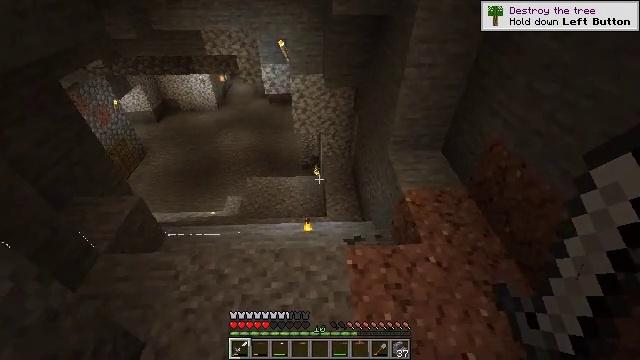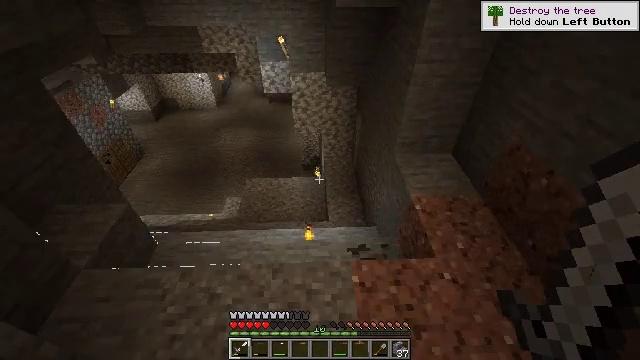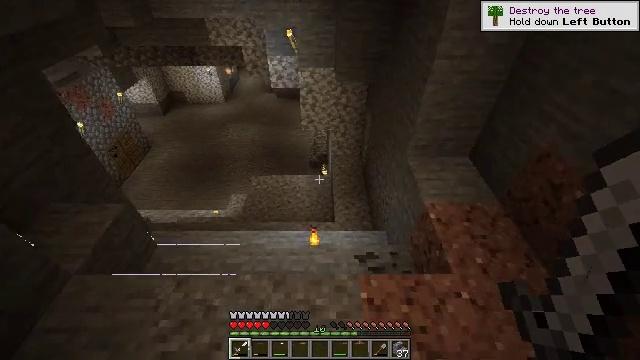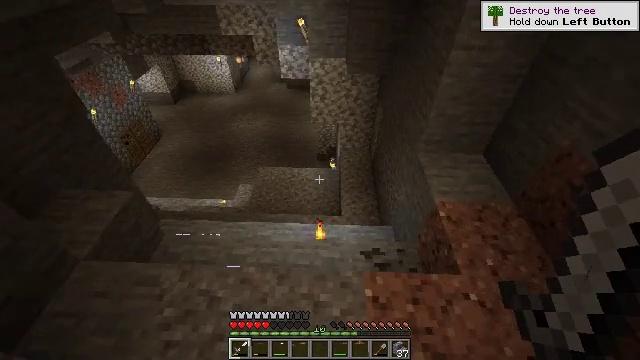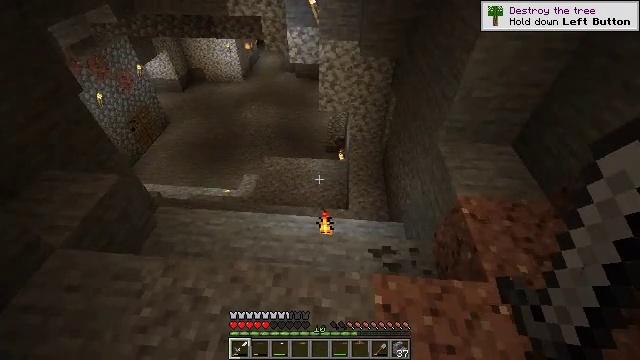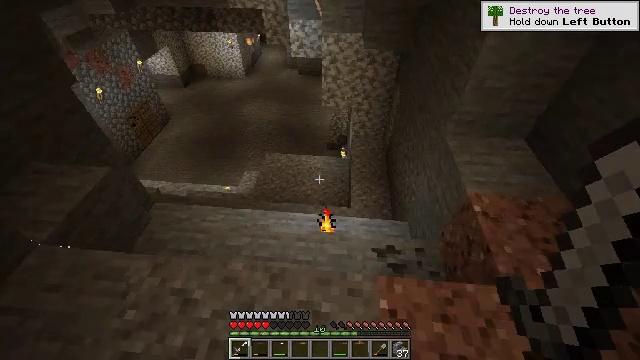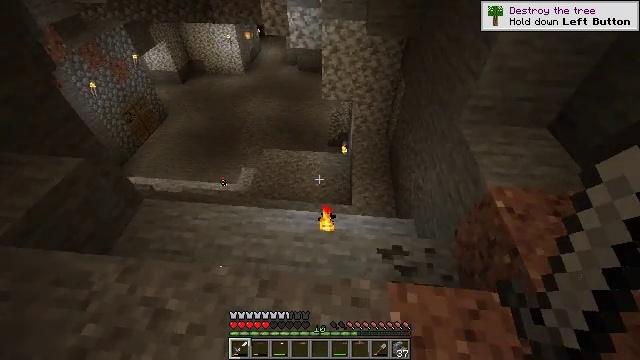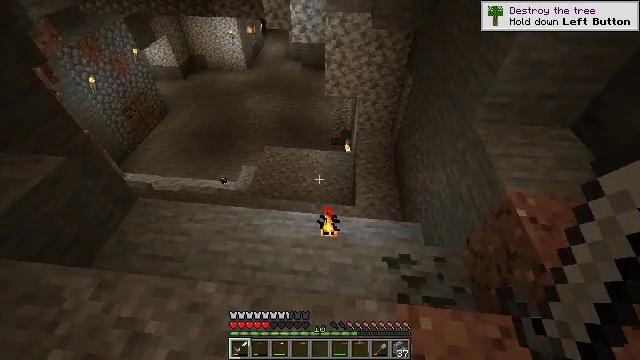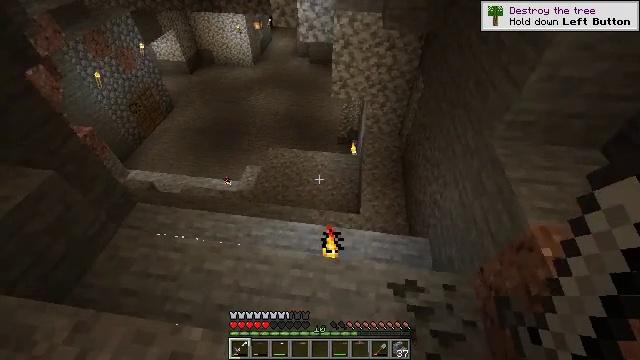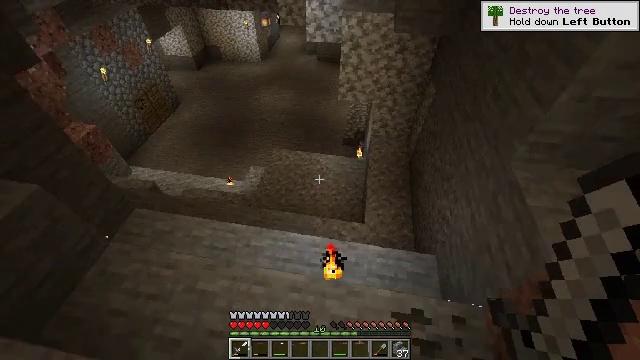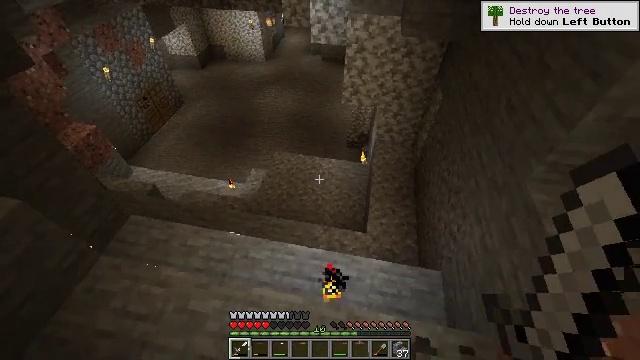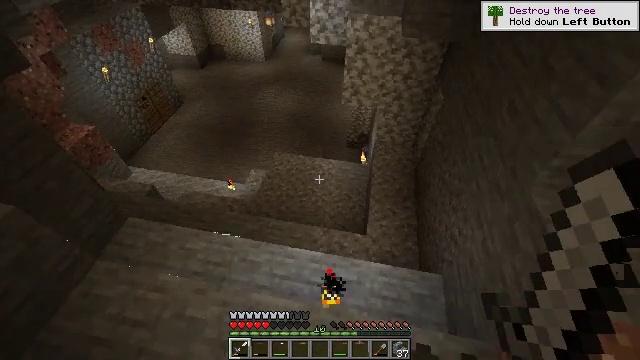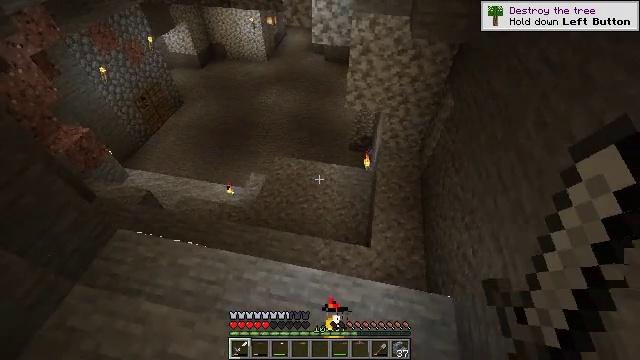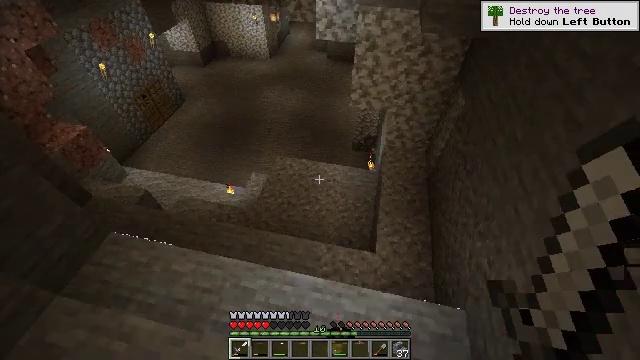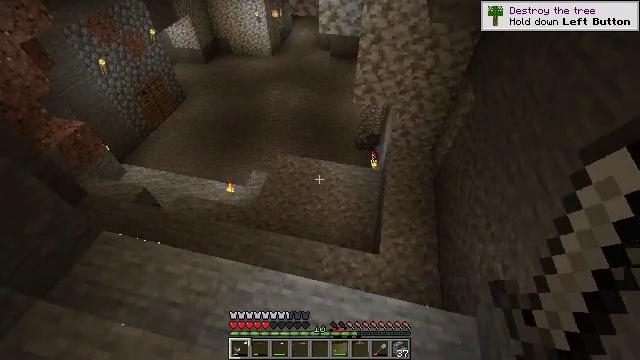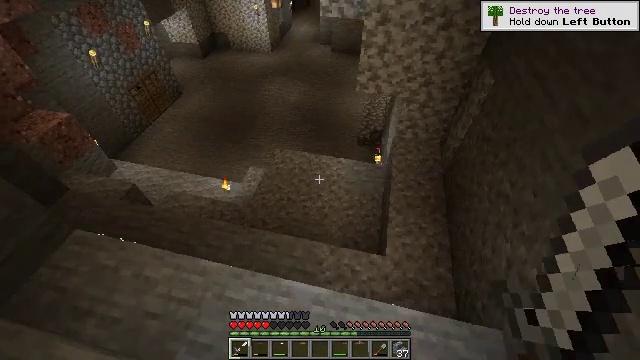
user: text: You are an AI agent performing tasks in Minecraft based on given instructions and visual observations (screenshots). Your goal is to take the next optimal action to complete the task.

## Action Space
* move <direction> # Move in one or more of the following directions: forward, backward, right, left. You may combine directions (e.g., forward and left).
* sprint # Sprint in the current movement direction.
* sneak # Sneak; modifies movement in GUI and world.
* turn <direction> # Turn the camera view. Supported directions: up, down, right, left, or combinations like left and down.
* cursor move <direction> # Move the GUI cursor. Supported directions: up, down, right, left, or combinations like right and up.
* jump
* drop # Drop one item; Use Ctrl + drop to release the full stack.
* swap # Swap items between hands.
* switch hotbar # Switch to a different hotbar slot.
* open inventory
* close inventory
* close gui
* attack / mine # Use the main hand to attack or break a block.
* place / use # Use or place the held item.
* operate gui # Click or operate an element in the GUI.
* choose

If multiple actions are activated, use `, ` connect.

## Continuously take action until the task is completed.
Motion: motion action
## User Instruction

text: Attack the cobblestone stairs to retrieve it.
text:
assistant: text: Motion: move forward
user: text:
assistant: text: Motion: move forward, turn left and down
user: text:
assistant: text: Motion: move forward, turn left and down
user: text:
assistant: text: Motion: move forward, turn left and down
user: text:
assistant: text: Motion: move forward
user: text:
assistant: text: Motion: move forward
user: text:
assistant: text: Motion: move forward
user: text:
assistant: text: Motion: move forward, turn left
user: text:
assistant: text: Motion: move forward, turn left
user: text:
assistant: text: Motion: move forward, turn left
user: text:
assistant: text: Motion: move forward
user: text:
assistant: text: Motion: move forward
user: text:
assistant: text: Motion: move forward
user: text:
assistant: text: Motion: move forward
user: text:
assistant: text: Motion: move forward
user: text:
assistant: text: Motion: move forward
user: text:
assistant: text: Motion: move forward, turn left
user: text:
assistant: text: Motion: move forward, turn left and up
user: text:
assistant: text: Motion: move forward, turn left
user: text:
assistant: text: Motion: move forward
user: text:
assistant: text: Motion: move forward
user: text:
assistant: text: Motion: move forward
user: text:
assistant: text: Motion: move forward
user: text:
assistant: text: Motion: move forward
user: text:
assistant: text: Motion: move forward
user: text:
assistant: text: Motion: move forward
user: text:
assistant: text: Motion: move forward
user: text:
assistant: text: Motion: move forward
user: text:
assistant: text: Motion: move forward
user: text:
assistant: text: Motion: move forward